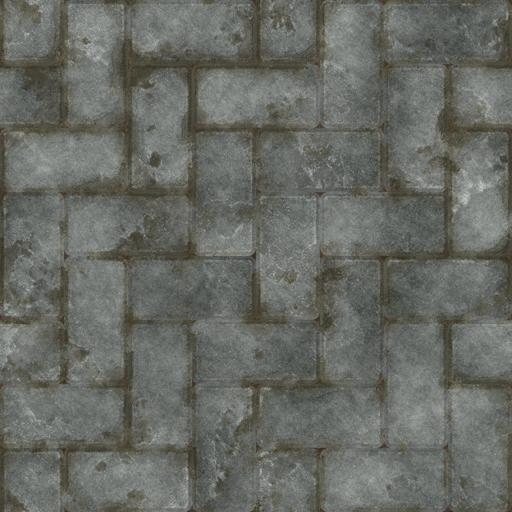
Tags: interlocking paved pavement paving stones